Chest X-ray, PA view. Patient: 27 years old, sex M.
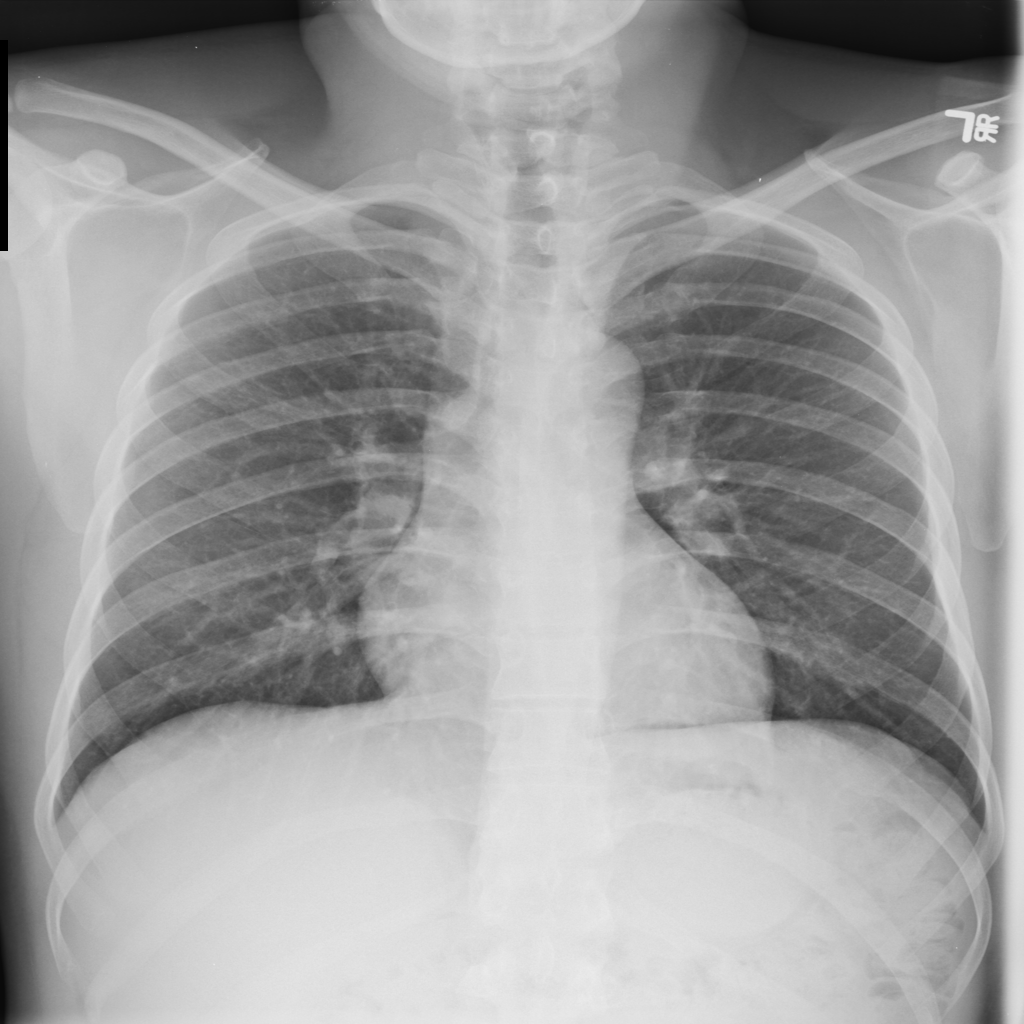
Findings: No Finding